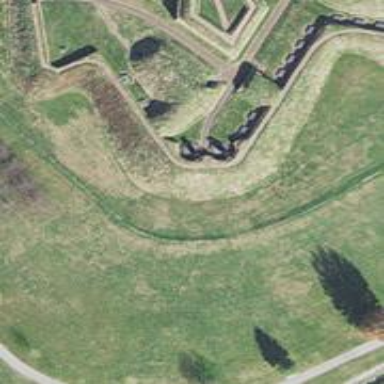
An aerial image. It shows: Historic cannon.